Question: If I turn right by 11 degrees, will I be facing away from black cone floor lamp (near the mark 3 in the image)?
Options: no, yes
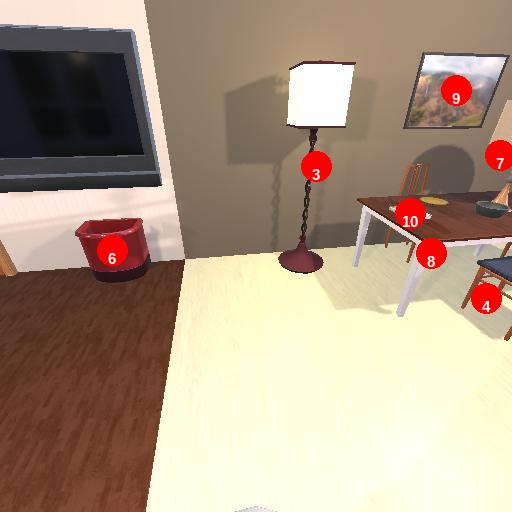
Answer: no